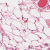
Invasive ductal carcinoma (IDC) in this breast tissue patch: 0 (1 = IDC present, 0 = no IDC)